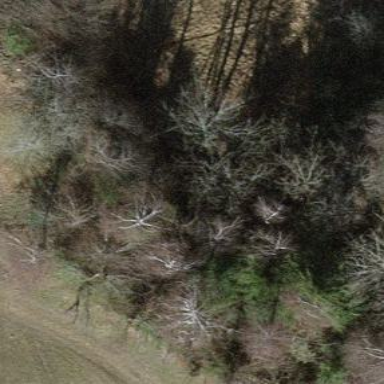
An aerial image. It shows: Forest area.